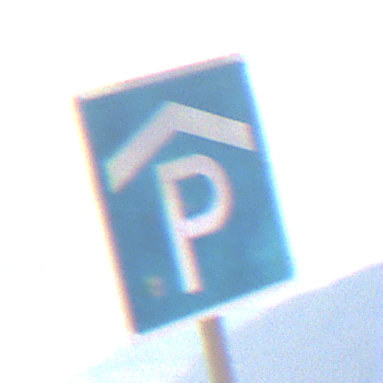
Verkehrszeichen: Parkhaus
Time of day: Midday
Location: Outdoor (Nature)
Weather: Clear
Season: NotSpecified
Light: Natural